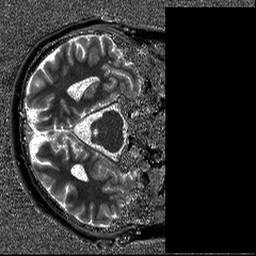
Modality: T1map
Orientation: axial
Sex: male